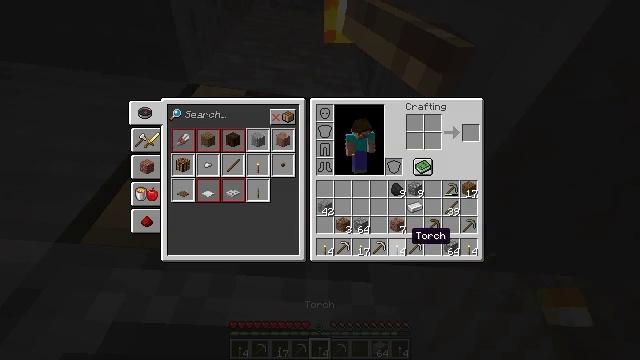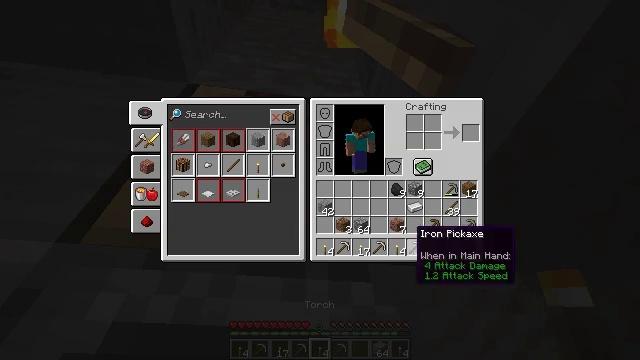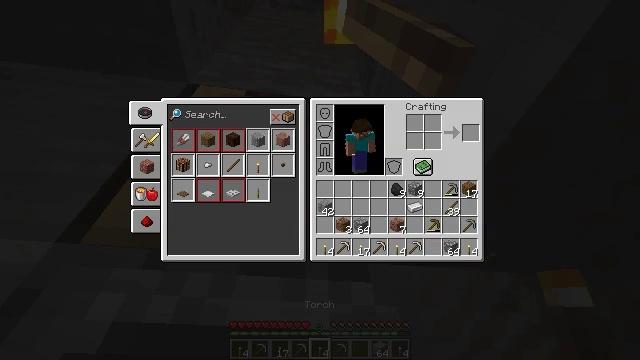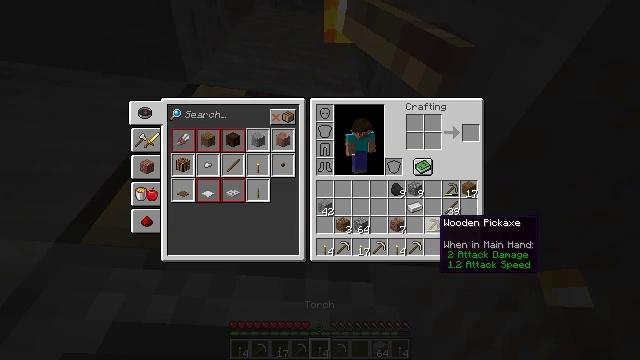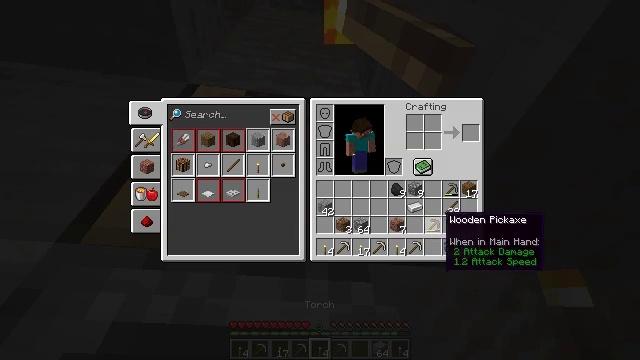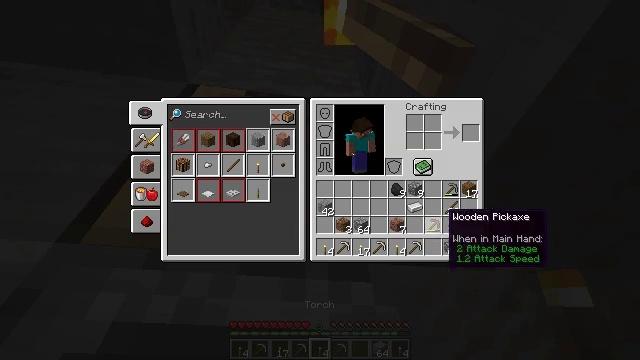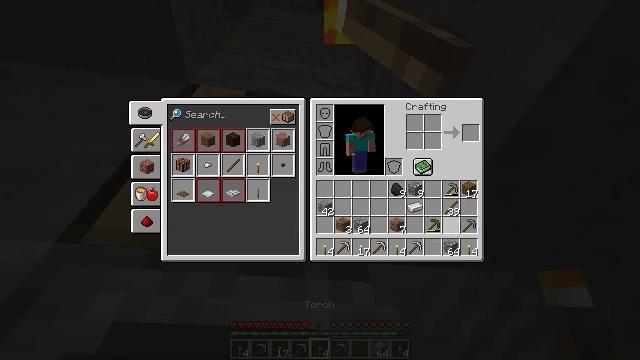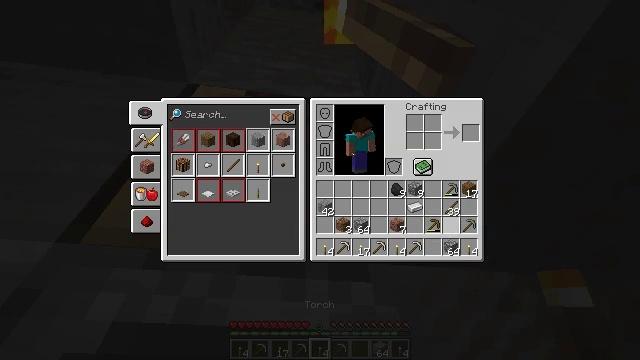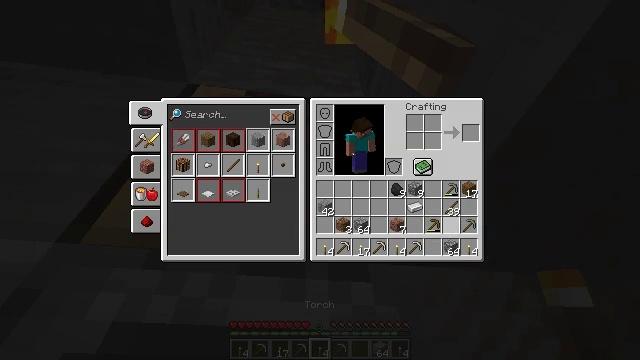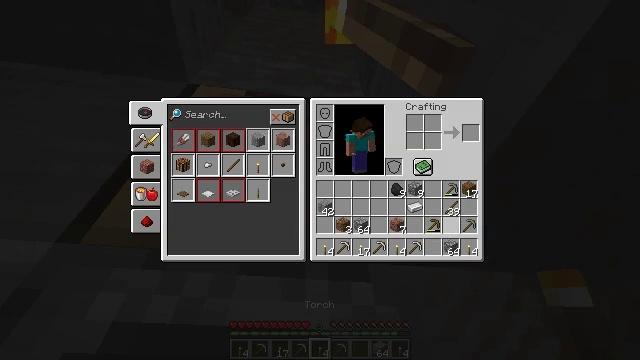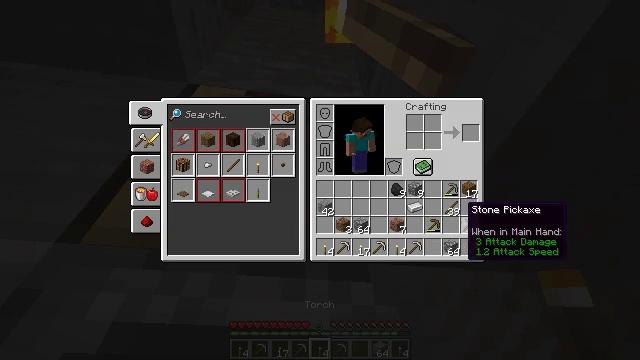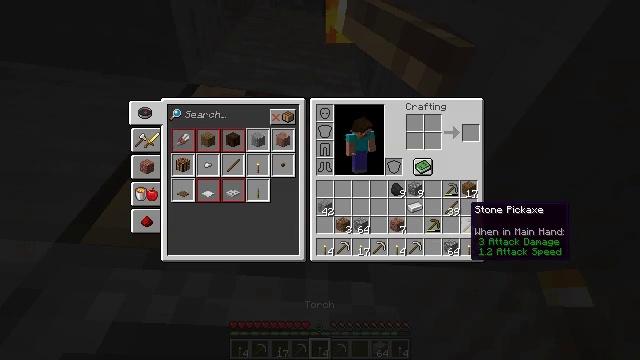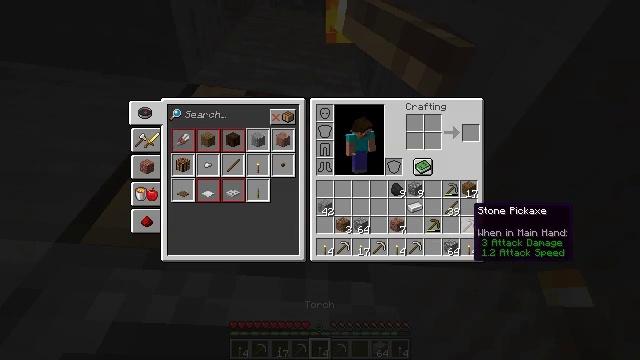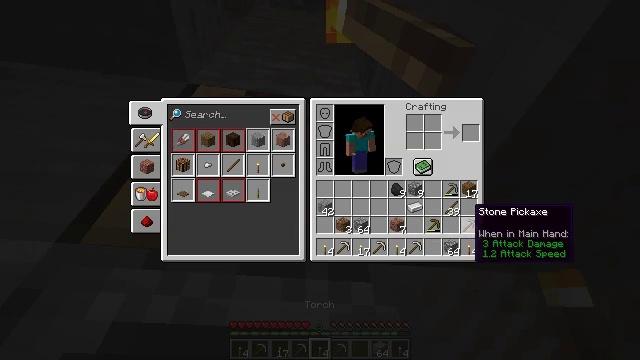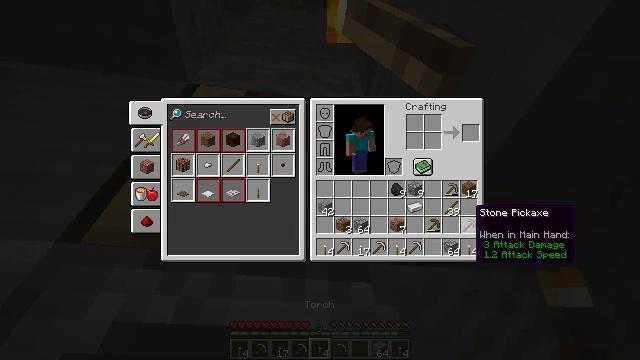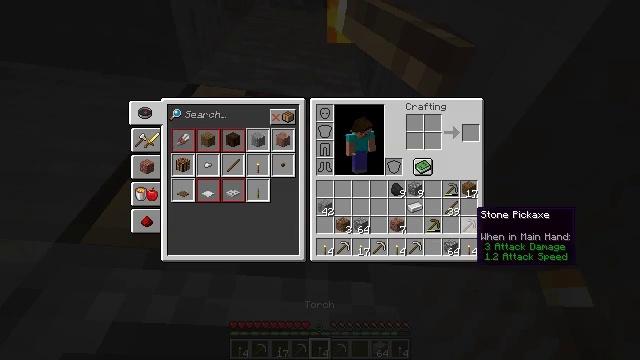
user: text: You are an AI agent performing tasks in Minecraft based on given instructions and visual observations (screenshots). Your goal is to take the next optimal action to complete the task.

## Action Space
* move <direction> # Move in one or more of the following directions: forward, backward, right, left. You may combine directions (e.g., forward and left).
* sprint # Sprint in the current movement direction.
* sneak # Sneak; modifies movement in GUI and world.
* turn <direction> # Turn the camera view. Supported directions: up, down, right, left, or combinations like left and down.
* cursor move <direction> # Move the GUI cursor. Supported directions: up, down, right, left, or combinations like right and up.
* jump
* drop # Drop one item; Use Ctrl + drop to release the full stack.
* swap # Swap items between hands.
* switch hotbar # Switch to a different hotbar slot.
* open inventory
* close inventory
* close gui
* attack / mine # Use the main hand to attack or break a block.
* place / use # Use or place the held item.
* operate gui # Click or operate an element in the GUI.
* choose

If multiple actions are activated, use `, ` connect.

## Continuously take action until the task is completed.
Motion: motion action
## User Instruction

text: Attack the crafting table to break it.
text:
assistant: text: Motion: no_op
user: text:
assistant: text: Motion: cursor move right
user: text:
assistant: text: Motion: cursor move right
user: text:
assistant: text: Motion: no_op
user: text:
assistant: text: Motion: no_op
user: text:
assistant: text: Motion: no_op
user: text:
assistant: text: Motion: no_op
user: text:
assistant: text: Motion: cursor move right
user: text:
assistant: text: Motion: no_op
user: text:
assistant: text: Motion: no_op
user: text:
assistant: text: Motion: no_op
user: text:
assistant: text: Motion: no_op
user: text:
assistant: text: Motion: no_op
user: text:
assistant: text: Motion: no_op
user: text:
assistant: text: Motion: no_op
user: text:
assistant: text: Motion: no_op
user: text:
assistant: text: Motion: no_op
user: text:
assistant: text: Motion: no_op
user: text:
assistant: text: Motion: no_op
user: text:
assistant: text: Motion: no_op
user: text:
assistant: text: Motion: no_op
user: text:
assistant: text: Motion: no_op
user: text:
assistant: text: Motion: no_op
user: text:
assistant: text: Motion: no_op
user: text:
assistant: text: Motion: no_op
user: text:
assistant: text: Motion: no_op
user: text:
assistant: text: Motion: no_op
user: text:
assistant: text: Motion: no_op
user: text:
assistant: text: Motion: no_op
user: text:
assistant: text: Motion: no_op